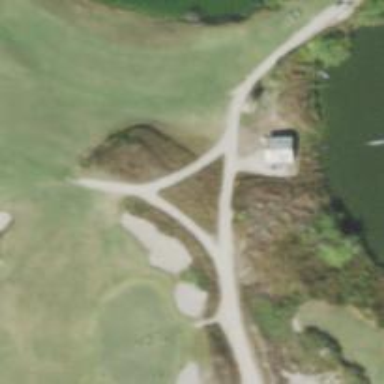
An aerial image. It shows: Pathway for golfing.